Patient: sex M, age 19
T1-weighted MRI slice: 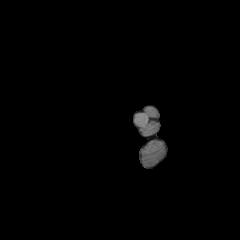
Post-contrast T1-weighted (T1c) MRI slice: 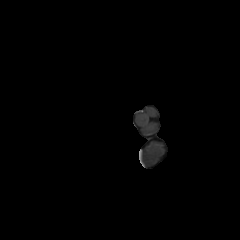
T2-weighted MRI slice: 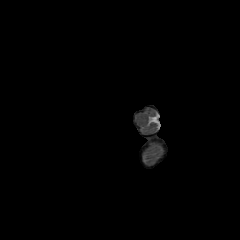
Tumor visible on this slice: no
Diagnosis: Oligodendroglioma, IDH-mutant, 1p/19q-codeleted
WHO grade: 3